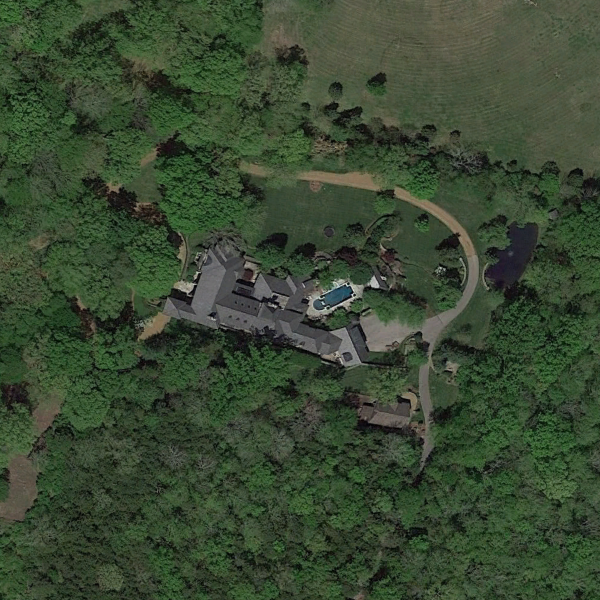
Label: SparseResidential